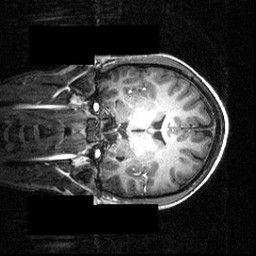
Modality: T1w
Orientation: coronal
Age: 16
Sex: female
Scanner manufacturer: siemens
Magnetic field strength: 3.951 T
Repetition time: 1.5 s
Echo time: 0.00335 s